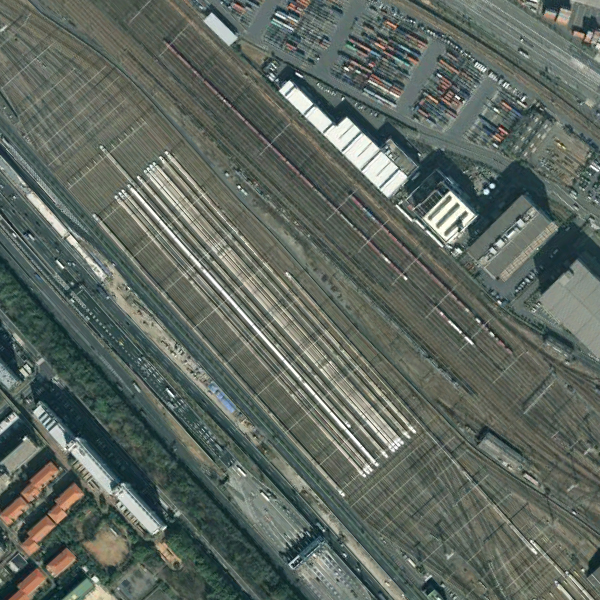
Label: RailwayStation